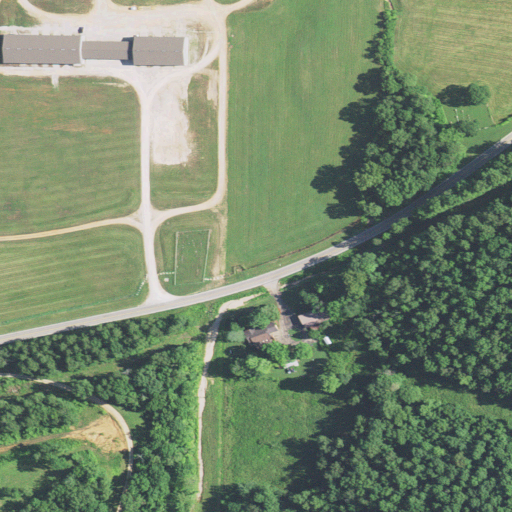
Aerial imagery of valley in Missouri named Jakie Hollow containing pasture, deciduous forest, open development, mixed forest, barren land, grassland, low intensity development, evergreen forest, and shrub